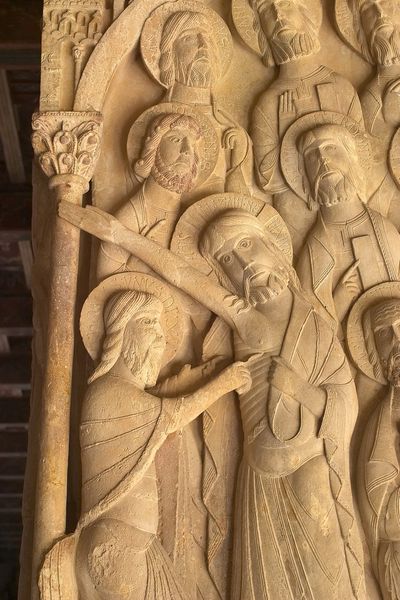
Titel: S. Domingo de Silos
Standort: Burgos (EU - E)
Schlagwörter: körper, wunde, gelb, köpfe, marmor, männer, säule, weiss, alt, bart, bärte, mützen, wand, bibel, falten, stein, kirche, land, haare, gewänder, gotik, relief, bogen, mauer, ornamente, zeigen, mauerwerk, gebet, kapitell, heiligenschein, nimbus, sandstein, christus, jesus, romanik, heiliger, heilige, fresko, jünger, heilig, korinthisch, christentum, apostel, kniet, süule, ziegend